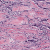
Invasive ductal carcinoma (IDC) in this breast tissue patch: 1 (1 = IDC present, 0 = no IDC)